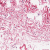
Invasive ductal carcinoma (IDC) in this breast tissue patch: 0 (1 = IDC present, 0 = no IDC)